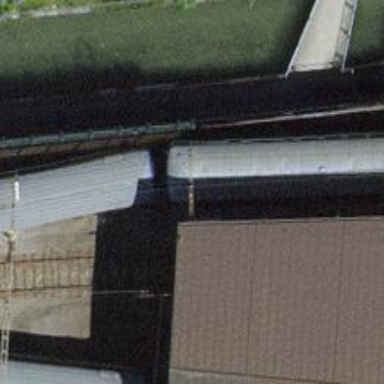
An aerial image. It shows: Single track railway in yard.